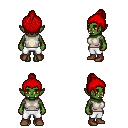
a pixel art fantasy rpg character, female body template, orc, green skin, white sleeveless shirt, white pants, red short topknot hairstyle, brown shoes, four views (front, back, left, right), 2x2 character sprite sheet, small pixel art, hard edges, no anti-aliasing